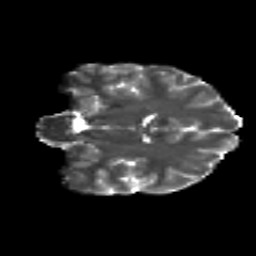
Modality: T2w
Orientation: coronal
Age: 24
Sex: female
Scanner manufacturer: siemens
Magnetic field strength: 3 T
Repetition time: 8.8 s
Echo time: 0.085 s